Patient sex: M
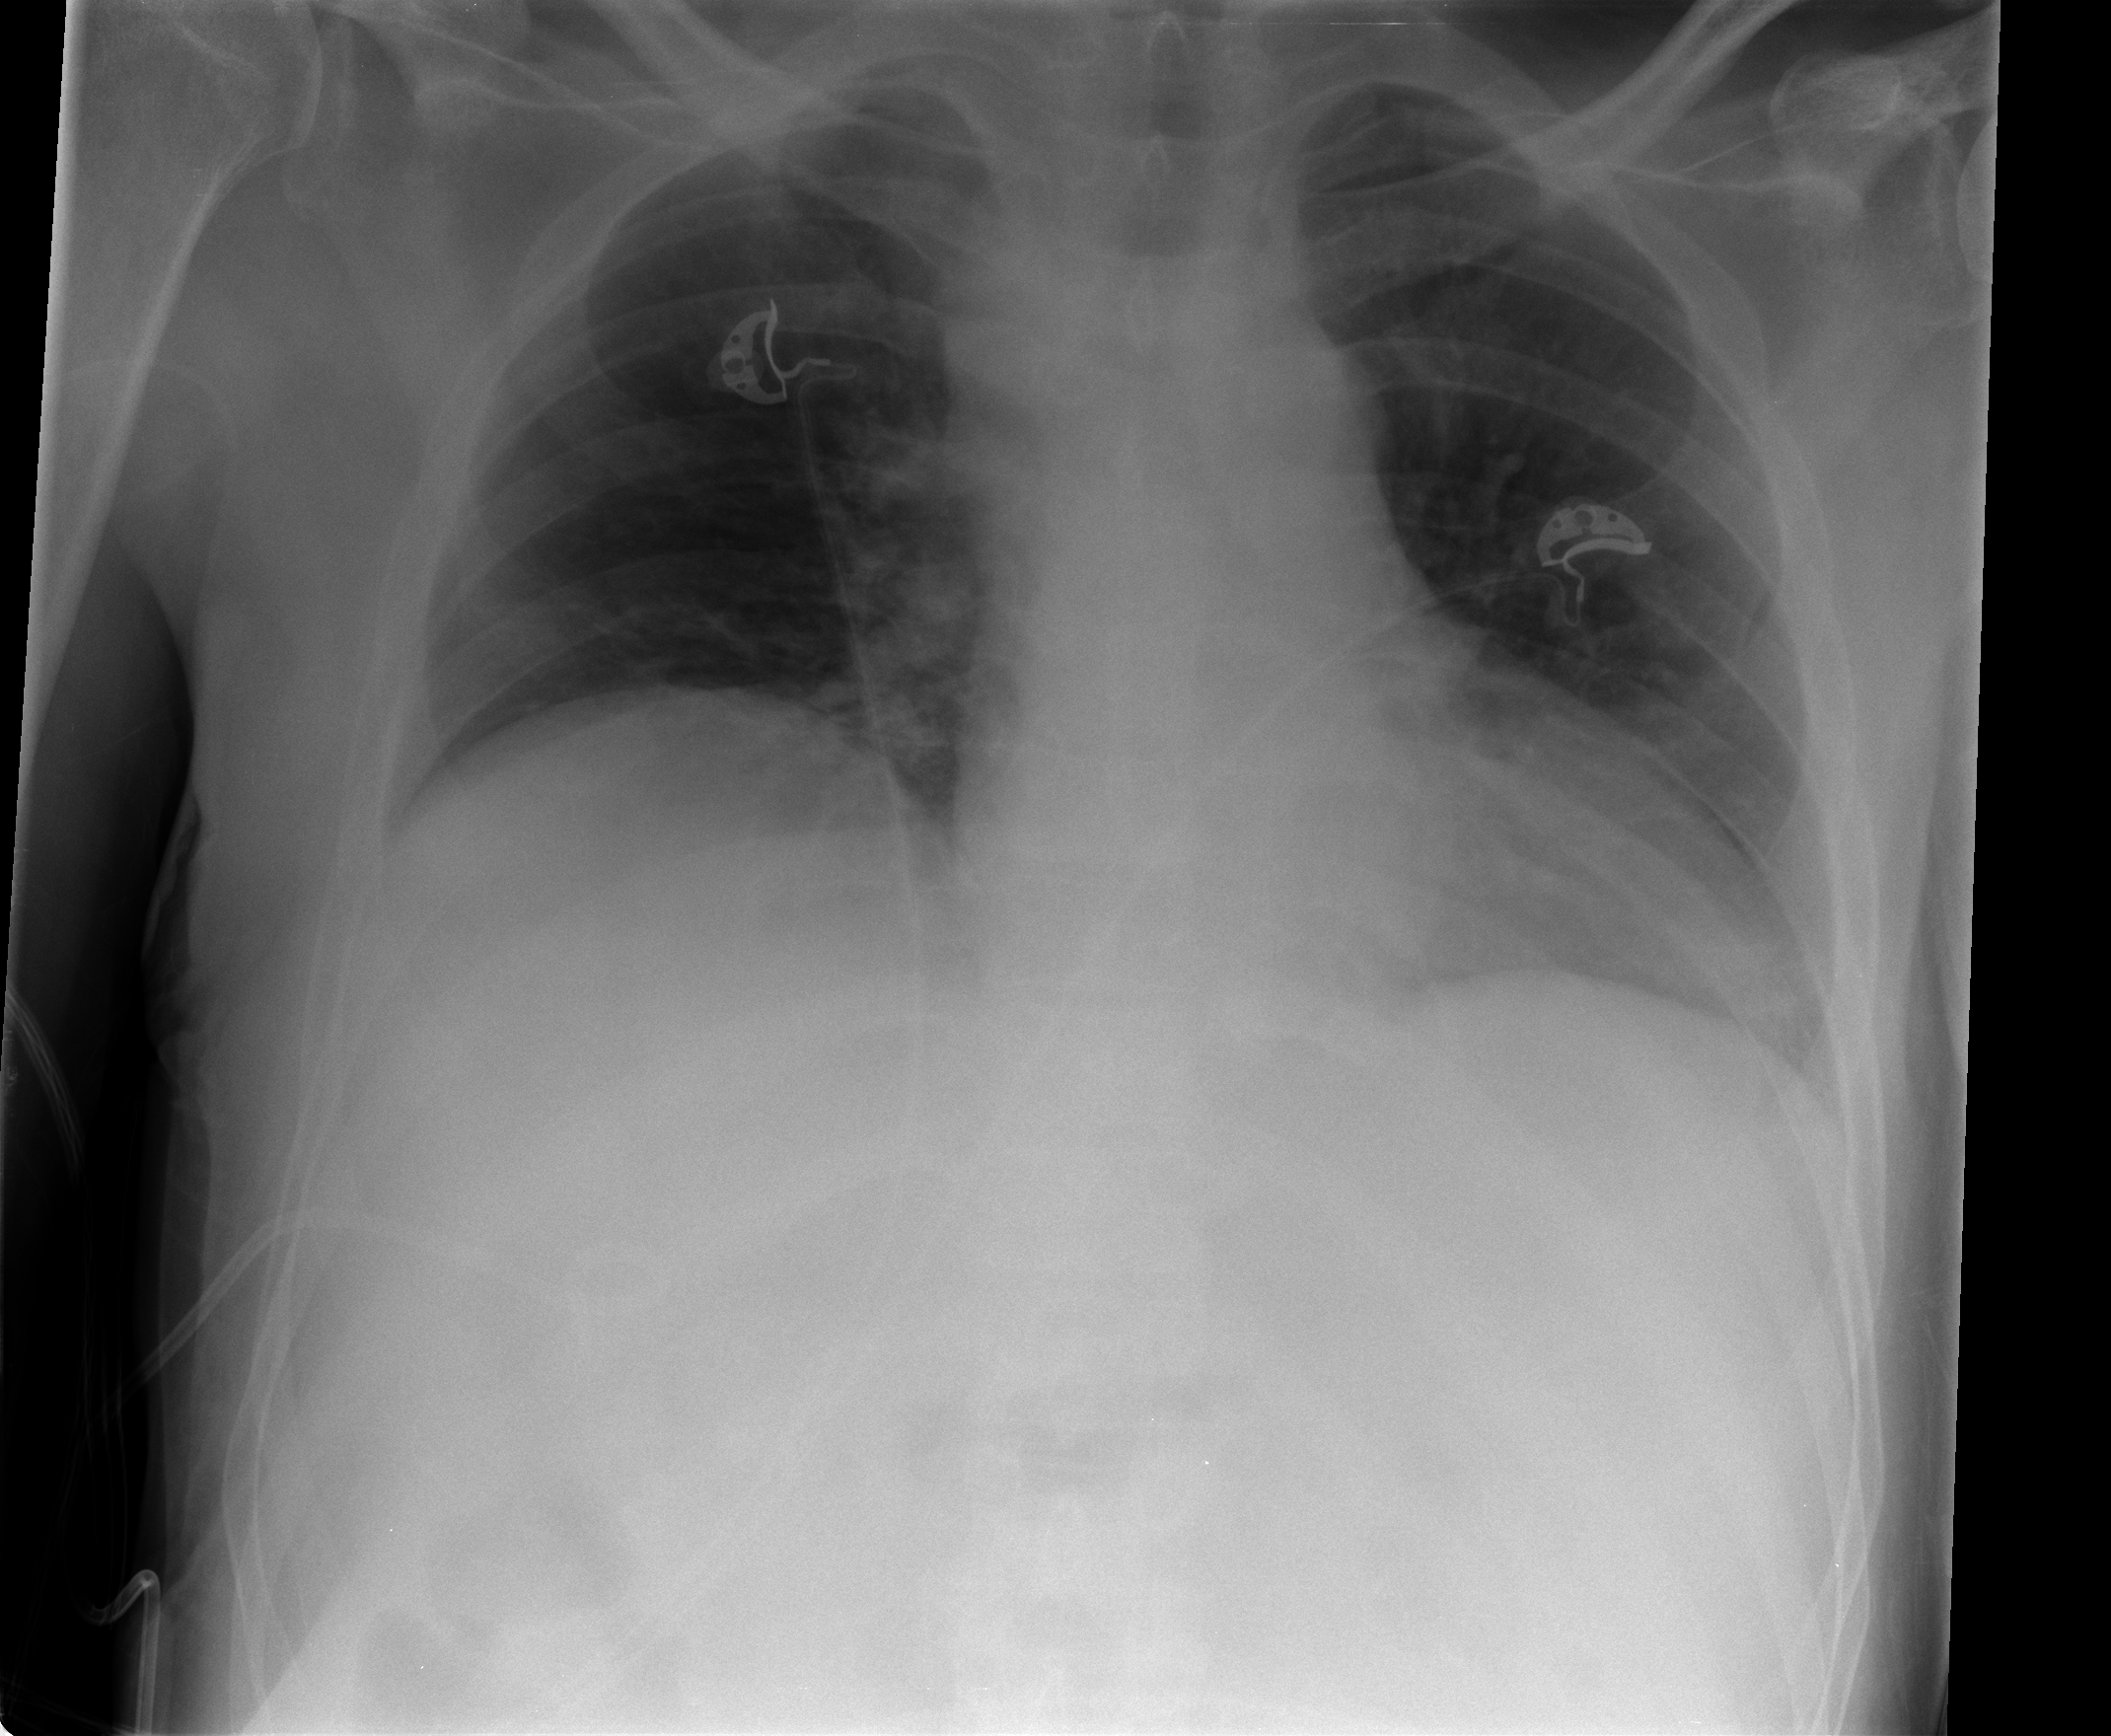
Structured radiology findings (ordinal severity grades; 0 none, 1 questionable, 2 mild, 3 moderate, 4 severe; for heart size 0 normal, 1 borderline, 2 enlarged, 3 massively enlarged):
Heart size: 0
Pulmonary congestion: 0
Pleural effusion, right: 0
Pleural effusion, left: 0
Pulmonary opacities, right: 0
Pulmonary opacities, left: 0
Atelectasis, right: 2
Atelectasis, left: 0